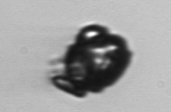
Label: Delphineis